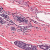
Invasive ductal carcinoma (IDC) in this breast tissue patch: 0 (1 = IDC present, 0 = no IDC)